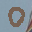
Label: 0